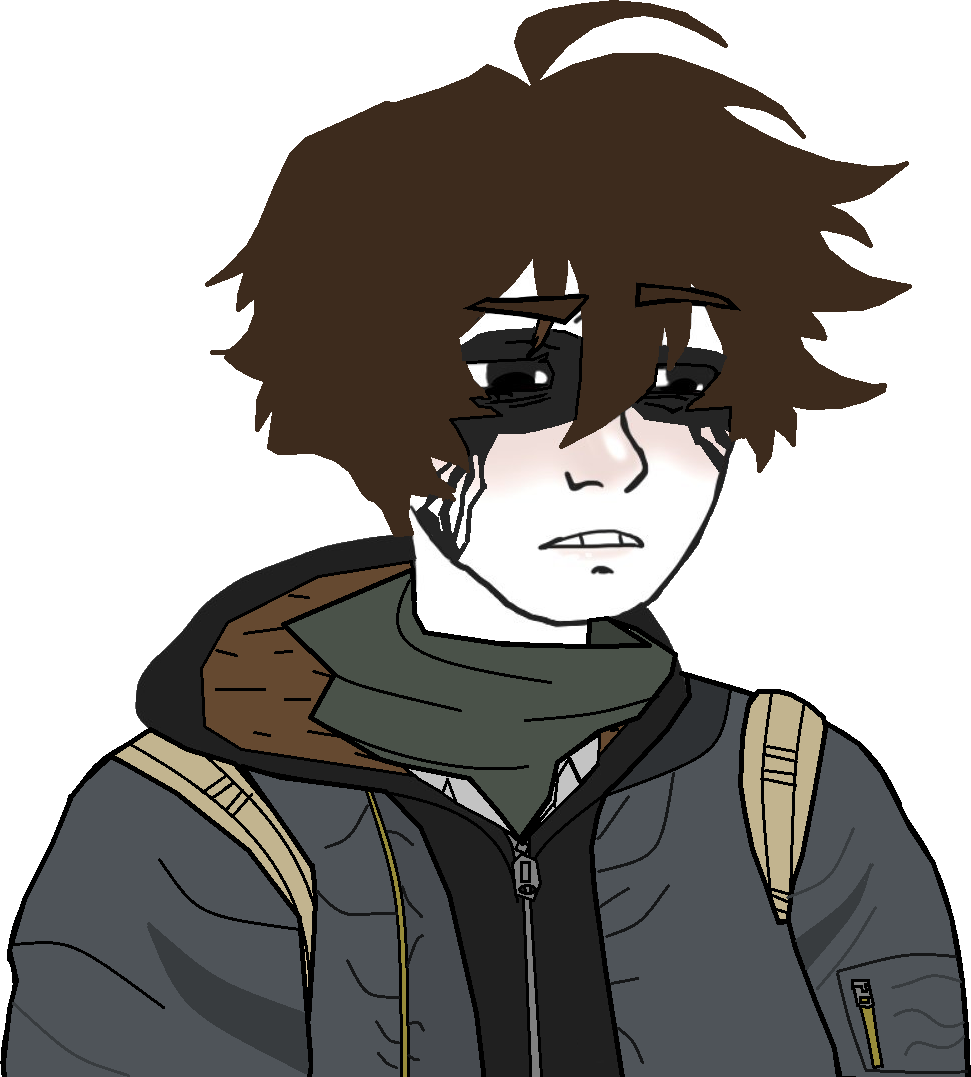
Label: 5_Twinkjak